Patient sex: M
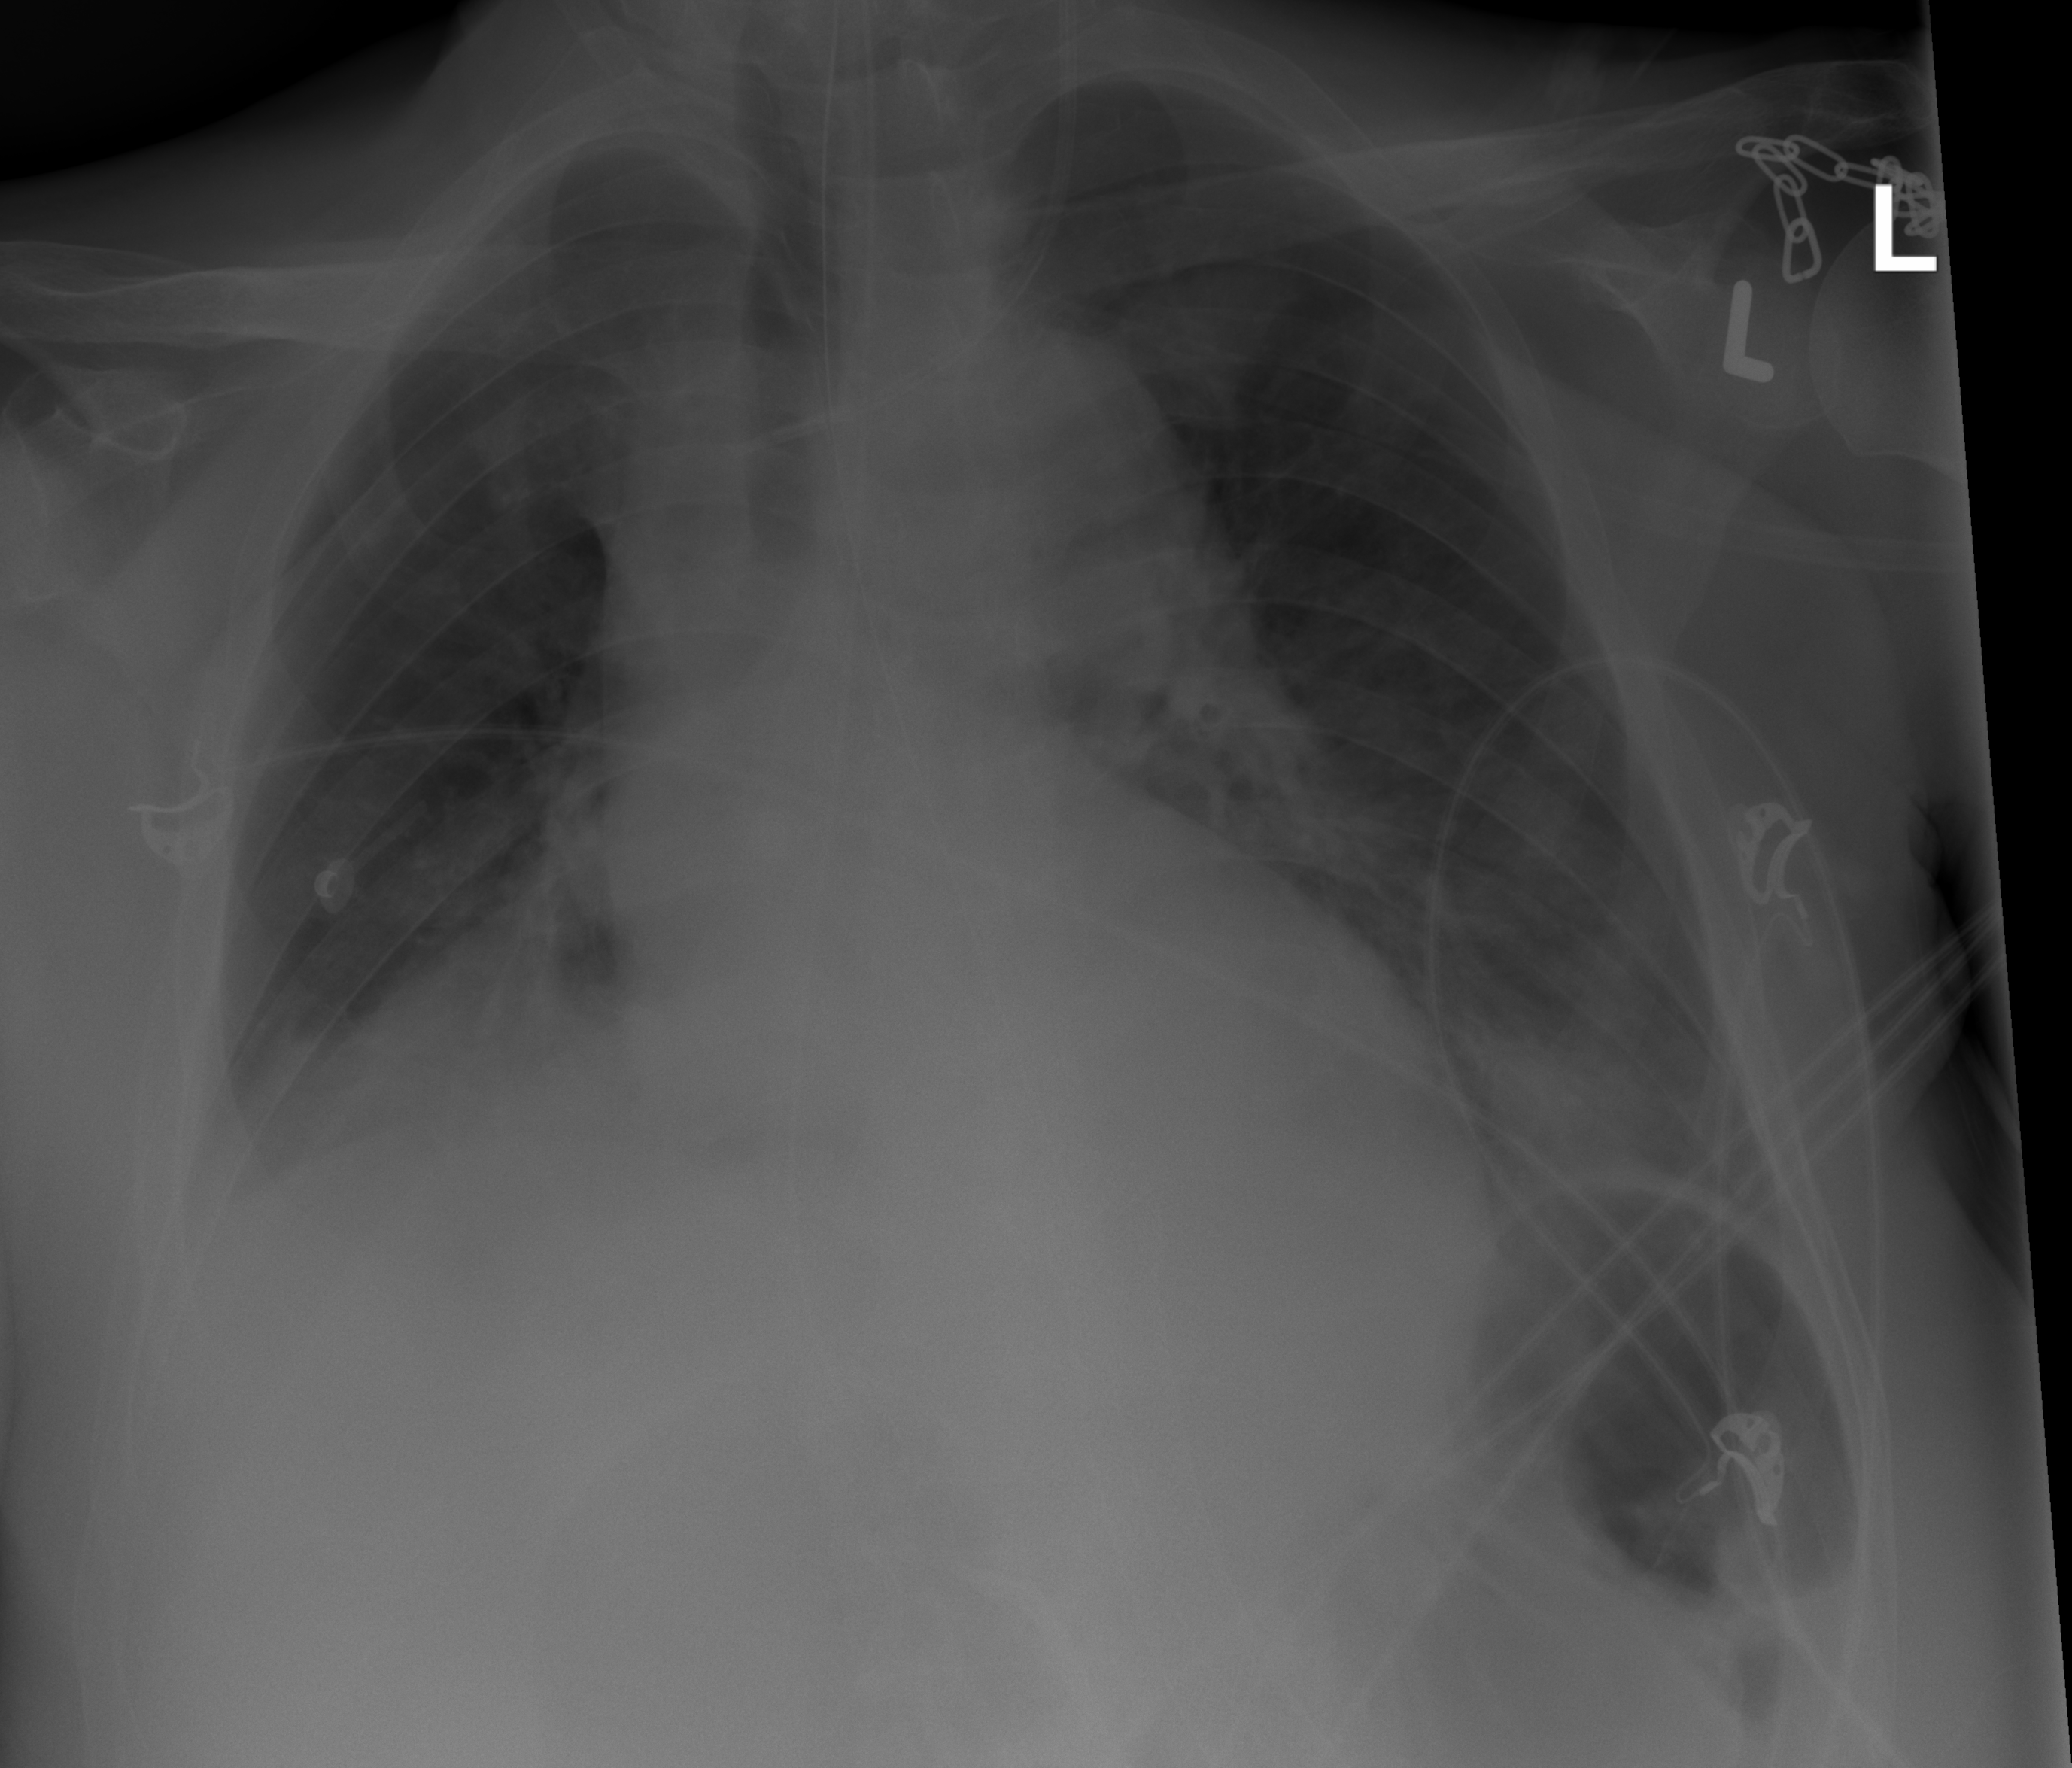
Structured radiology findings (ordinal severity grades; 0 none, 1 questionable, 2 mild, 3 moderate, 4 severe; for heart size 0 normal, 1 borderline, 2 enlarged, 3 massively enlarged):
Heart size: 0
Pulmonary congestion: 0
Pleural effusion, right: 1
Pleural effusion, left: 0
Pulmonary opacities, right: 0
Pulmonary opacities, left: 2
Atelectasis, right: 3
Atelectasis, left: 2